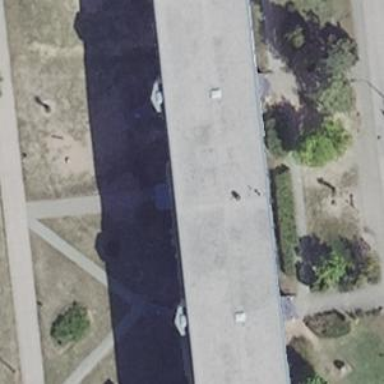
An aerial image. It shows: School building.